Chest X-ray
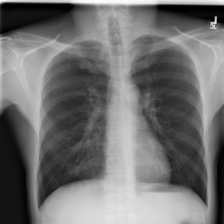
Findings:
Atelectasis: negative
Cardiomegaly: negative
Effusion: negative
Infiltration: negative
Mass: negative
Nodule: negative
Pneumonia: negative
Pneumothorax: negative
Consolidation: negative
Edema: negative
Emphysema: negative
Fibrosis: negative
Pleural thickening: negative
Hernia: negative